Question: I'm working on a app where in a screen, user can have multiple 'UI component'. Also, user can those component.
Now, I want all to be by user through finger touch(same as we can resize in Interface Builder with mouse).

As above screen shot of , we can hold any tiny squares around button with mouse and resize the button.Same thing I need to implement in my App by finger gesture (probably by 'UIPanGestureRecognizer').
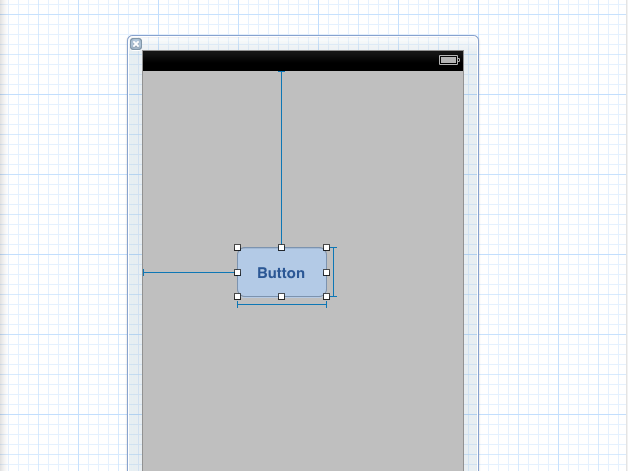
Answer: Guys thanks to this <URL>, I'm able to achieve what I wanted to.
Now I am able to put editing handles & resize any UI component easily.
After searching about a week I got this solution, so thought of sharing.